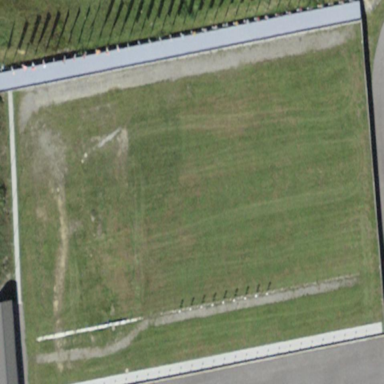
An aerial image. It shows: Biathlon shooting pitch for leisure and sports activities.